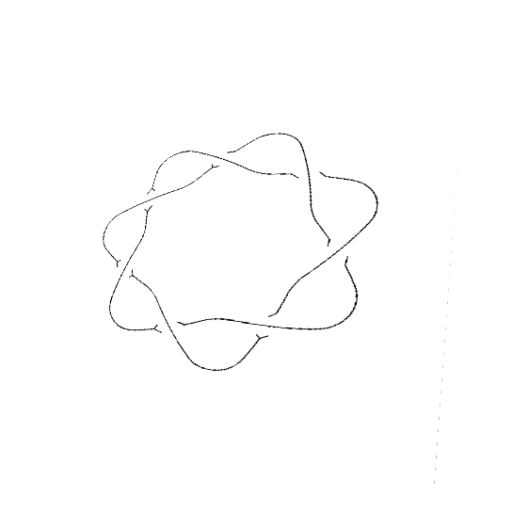
Crossing number: 7